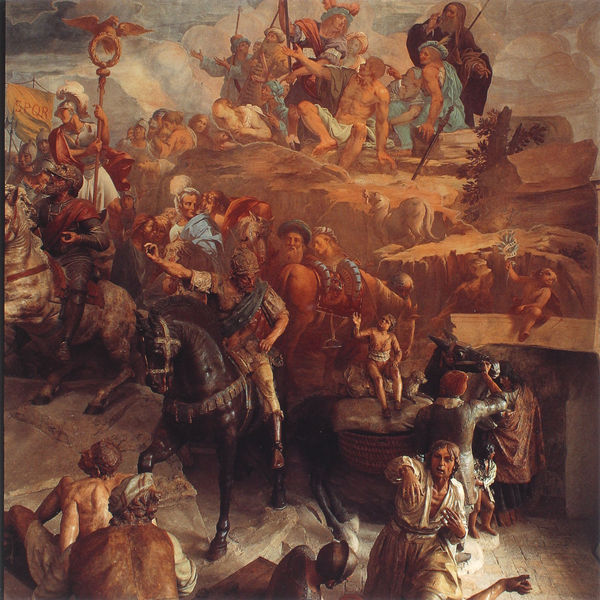
Titel: Die Engel/Kreuzigung
Künstler: Antonio Busca
Institution: Ossuccio: Sacri Monte di Varese, X Kapelle
Schlagwörter: adler, blau, felsen, gemälde, gott, gruppe, kampf, mann, menschen, braun, frau, licht, männer, rot, stein, sonne, kind, renaissance, esel, kinder, pferd, pferde, reiter, engel, reiten, ritt, flagge, berge, fels, mauer, krieg, schlacht, soldaten, schaf, untergrund, uniform, soldat, volk, helm, ritter, rüstung, rom, römer, schein, lanfschaft, griechen, olymp, krieger, turban, sklaven, standarte, spqr, menschne, himmer, spor, 1550, sror, gefangengen